Question: I have the following gnuplot script:
'''
set xyplane at 0
set style line 2 lc rgb 'black' pt 7 # circle
set border 15
spl 'N.dat' u 1:2:3:($5/10.) w p ls 2 ps variable noti
'''
Where the file 'N.dat' can be found here <URL> .
I want to remove the border parallel to the z-axis that appears on the bottom-right side of the screen, see the following output of the above script:

Note that I am using the command 'set border 15'. The number 15 in base 2 is <PHONE> , i.e. the four digits in the middle are all zero: these digits correspond to the vertical axes in the plot and they are all zero here, thus there should be no vertical axes at all, see <URL> .
However, two vertical axes are still there. In particular, you know how to get rid of the bottom-right vertical axis only?
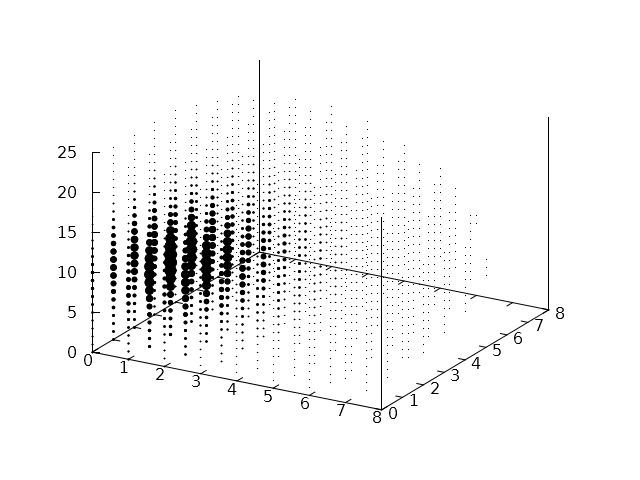
Answer: Those vertical lines aren't axes, and you cannot explicitely switch them off. You can however remove them, if your plotting ranges are slightly larger than the actual x and y data ranges. Here, to remove the bottom-right line, I updated the yrange to start at -1e-6:
'''
set xyplane at 0
set style line 2 lc rgb 'black' pt 7 # circle
set yrange [-1e-6:*]
spl 'N.dat' u 1:2:3:($5/10.) w p ls 2 ps variable noti
'''